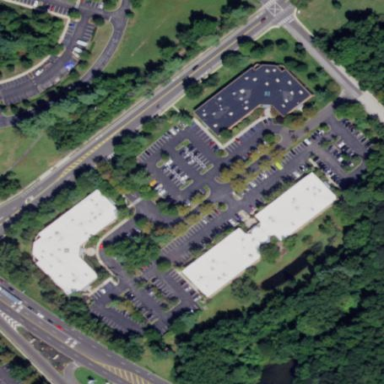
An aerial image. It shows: Commercial area.